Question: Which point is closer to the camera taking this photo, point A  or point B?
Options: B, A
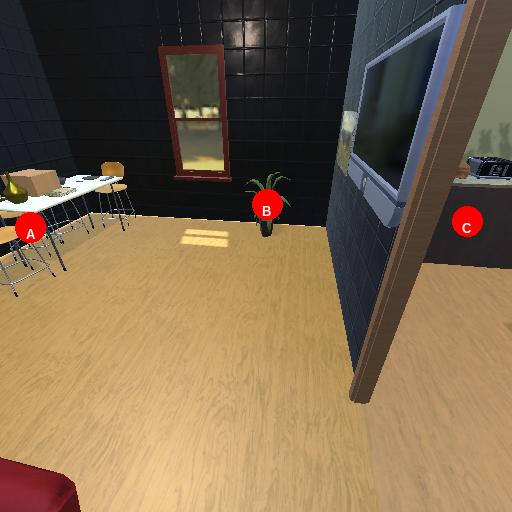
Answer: B